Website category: auto
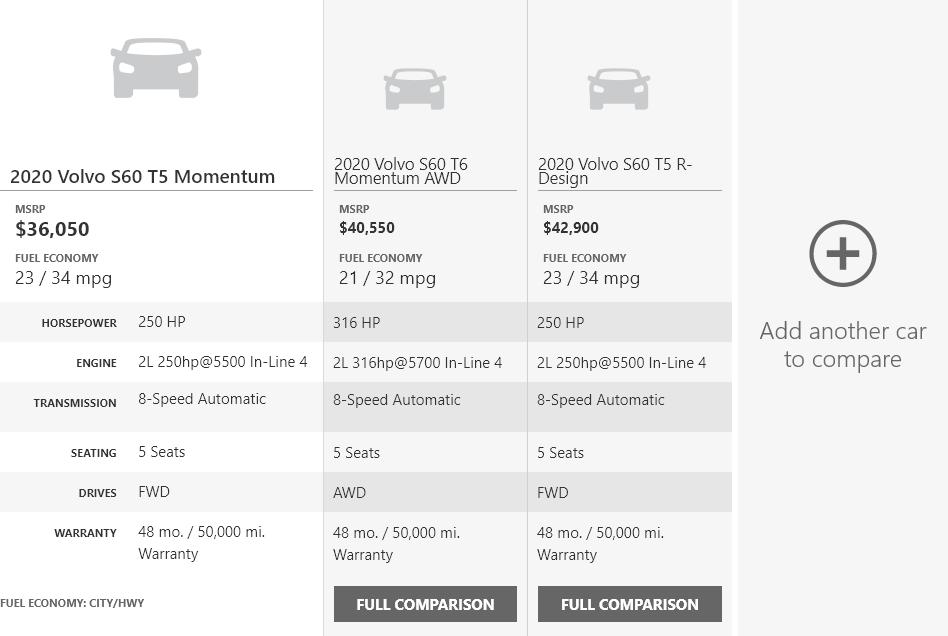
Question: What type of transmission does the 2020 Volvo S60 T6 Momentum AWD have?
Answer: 8-Speed Automatic

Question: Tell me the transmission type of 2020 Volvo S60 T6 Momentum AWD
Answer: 8-Speed Automatic

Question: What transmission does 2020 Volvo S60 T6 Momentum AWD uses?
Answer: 8-Speed Automatic

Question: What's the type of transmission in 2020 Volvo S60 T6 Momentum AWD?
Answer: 8-Speed Automatic

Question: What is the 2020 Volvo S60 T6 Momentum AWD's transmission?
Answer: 8-Speed Automatic

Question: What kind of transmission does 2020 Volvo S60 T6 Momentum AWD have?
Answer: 8-Speed Automatic

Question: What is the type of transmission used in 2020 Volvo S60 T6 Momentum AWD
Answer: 8-Speed Automatic

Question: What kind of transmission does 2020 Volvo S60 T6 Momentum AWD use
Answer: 8-Speed Automatic

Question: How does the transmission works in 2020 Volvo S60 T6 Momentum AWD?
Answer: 8-Speed Automatic

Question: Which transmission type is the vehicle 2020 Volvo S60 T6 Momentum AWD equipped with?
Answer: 8-Speed Automatic

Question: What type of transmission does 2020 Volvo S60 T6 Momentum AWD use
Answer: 8-Speed Automatic

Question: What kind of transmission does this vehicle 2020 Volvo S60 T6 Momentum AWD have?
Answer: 8-Speed Automatic

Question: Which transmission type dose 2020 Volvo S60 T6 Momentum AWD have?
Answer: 8-Speed Automatic

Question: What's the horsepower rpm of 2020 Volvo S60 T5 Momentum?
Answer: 250 HP

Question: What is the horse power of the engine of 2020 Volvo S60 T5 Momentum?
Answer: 250 HP

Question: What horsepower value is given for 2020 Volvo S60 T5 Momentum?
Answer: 250 HP

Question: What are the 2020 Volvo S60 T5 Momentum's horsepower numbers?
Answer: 250 HP

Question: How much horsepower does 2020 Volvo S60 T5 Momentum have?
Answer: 250 HP

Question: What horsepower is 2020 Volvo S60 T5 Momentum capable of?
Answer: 250 HP

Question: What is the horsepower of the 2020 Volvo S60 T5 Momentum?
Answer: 250 HP

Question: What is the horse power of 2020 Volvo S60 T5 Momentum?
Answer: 250 HP

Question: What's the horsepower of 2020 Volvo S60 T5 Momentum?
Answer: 250 HP

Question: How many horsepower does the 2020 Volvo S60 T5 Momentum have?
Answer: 250 HP

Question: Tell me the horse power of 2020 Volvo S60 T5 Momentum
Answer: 250 HP

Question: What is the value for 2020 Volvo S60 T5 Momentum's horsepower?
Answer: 250 HP

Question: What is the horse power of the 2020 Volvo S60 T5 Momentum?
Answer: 250 HP

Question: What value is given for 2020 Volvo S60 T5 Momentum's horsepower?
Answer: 250 HP

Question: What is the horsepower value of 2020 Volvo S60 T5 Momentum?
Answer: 250 HP

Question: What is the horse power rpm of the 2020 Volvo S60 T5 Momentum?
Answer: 250 HP

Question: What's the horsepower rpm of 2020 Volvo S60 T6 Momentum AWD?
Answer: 316 HP

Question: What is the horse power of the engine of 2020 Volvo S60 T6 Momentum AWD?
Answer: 316 HP

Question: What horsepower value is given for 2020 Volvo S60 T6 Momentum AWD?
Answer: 316 HP

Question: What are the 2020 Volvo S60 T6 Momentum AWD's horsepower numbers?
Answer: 316 HP

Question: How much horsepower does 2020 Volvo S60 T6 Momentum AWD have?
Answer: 316 HP

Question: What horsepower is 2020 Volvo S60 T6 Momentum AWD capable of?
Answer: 316 HP

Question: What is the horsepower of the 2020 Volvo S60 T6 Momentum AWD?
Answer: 316 HP

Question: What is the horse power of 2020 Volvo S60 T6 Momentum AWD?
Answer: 316 HP

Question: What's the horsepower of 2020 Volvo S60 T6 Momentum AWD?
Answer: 316 HP

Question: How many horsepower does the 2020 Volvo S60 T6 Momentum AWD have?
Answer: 316 HP

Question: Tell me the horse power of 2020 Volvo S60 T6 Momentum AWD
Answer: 316 HP

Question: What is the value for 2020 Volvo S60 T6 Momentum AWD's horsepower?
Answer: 316 HP

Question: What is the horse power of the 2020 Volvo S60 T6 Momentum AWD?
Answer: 316 HP

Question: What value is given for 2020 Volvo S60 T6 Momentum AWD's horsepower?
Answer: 316 HP

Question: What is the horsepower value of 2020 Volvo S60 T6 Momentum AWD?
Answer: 316 HP

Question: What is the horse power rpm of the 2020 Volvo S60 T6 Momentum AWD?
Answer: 316 HP

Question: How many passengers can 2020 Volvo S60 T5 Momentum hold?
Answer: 5 Seats

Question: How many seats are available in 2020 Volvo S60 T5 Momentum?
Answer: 5 Seats

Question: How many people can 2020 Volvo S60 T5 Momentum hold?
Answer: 5 Seats

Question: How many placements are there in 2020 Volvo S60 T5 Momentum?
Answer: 5 Seats

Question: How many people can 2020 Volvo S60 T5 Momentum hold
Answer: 5 Seats

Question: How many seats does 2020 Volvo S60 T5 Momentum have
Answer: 5 Seats

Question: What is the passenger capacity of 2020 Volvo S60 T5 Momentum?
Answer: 5 Seats

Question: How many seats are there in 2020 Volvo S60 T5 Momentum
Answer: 5 Seats

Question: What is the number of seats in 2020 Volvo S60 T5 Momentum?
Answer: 5 Seats

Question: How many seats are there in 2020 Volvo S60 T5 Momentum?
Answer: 5 Seats

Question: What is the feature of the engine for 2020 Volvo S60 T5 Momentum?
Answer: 2L 250hp@5500 In-Line 4

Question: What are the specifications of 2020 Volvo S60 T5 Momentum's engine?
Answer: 2L 250hp@5500 In-Line 4

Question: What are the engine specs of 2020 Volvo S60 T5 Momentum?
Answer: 2L 250hp@5500 In-Line 4

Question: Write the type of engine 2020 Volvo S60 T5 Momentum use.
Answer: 2L 250hp@5500 In-Line 4

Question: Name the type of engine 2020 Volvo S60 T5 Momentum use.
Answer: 2L 250hp@5500 In-Line 4

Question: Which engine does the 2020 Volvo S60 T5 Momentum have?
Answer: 2L 250hp@5500 In-Line 4

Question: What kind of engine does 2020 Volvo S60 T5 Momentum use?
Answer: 2L 250hp@5500 In-Line 4

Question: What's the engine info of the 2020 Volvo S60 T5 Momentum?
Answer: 2L 250hp@5500 In-Line 4

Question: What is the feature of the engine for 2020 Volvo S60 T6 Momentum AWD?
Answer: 2L 316hp@5700 In-Line 4